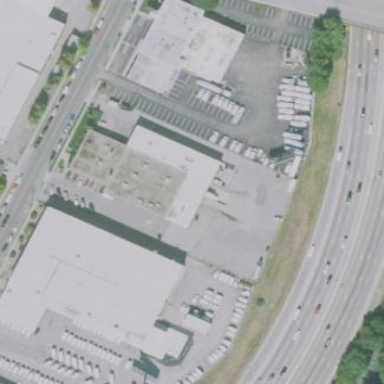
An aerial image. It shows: Industrial building.